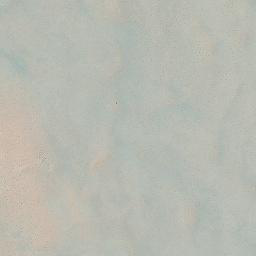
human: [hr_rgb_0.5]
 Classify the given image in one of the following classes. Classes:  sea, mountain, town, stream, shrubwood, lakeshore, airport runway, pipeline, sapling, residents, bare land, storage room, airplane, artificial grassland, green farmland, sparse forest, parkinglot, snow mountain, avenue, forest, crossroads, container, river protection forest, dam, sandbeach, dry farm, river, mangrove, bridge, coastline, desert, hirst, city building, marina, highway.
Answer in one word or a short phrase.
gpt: desert